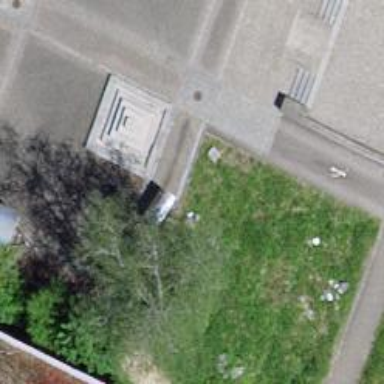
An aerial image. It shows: Fountain.